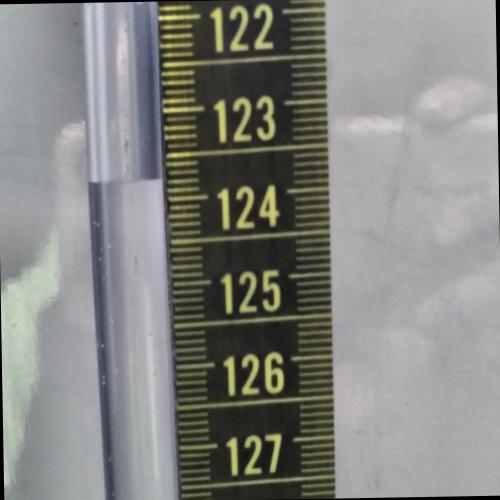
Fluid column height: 123.8 cm